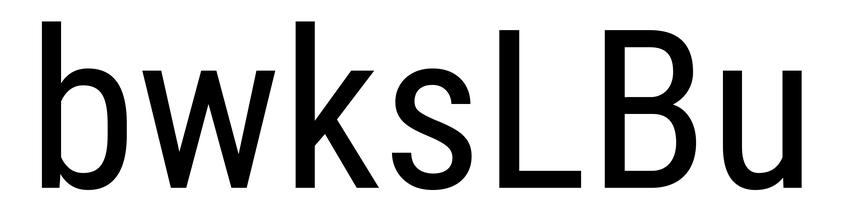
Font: Roboto_Condensed_Regular